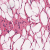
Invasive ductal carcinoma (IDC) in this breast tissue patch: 0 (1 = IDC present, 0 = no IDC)